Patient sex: F
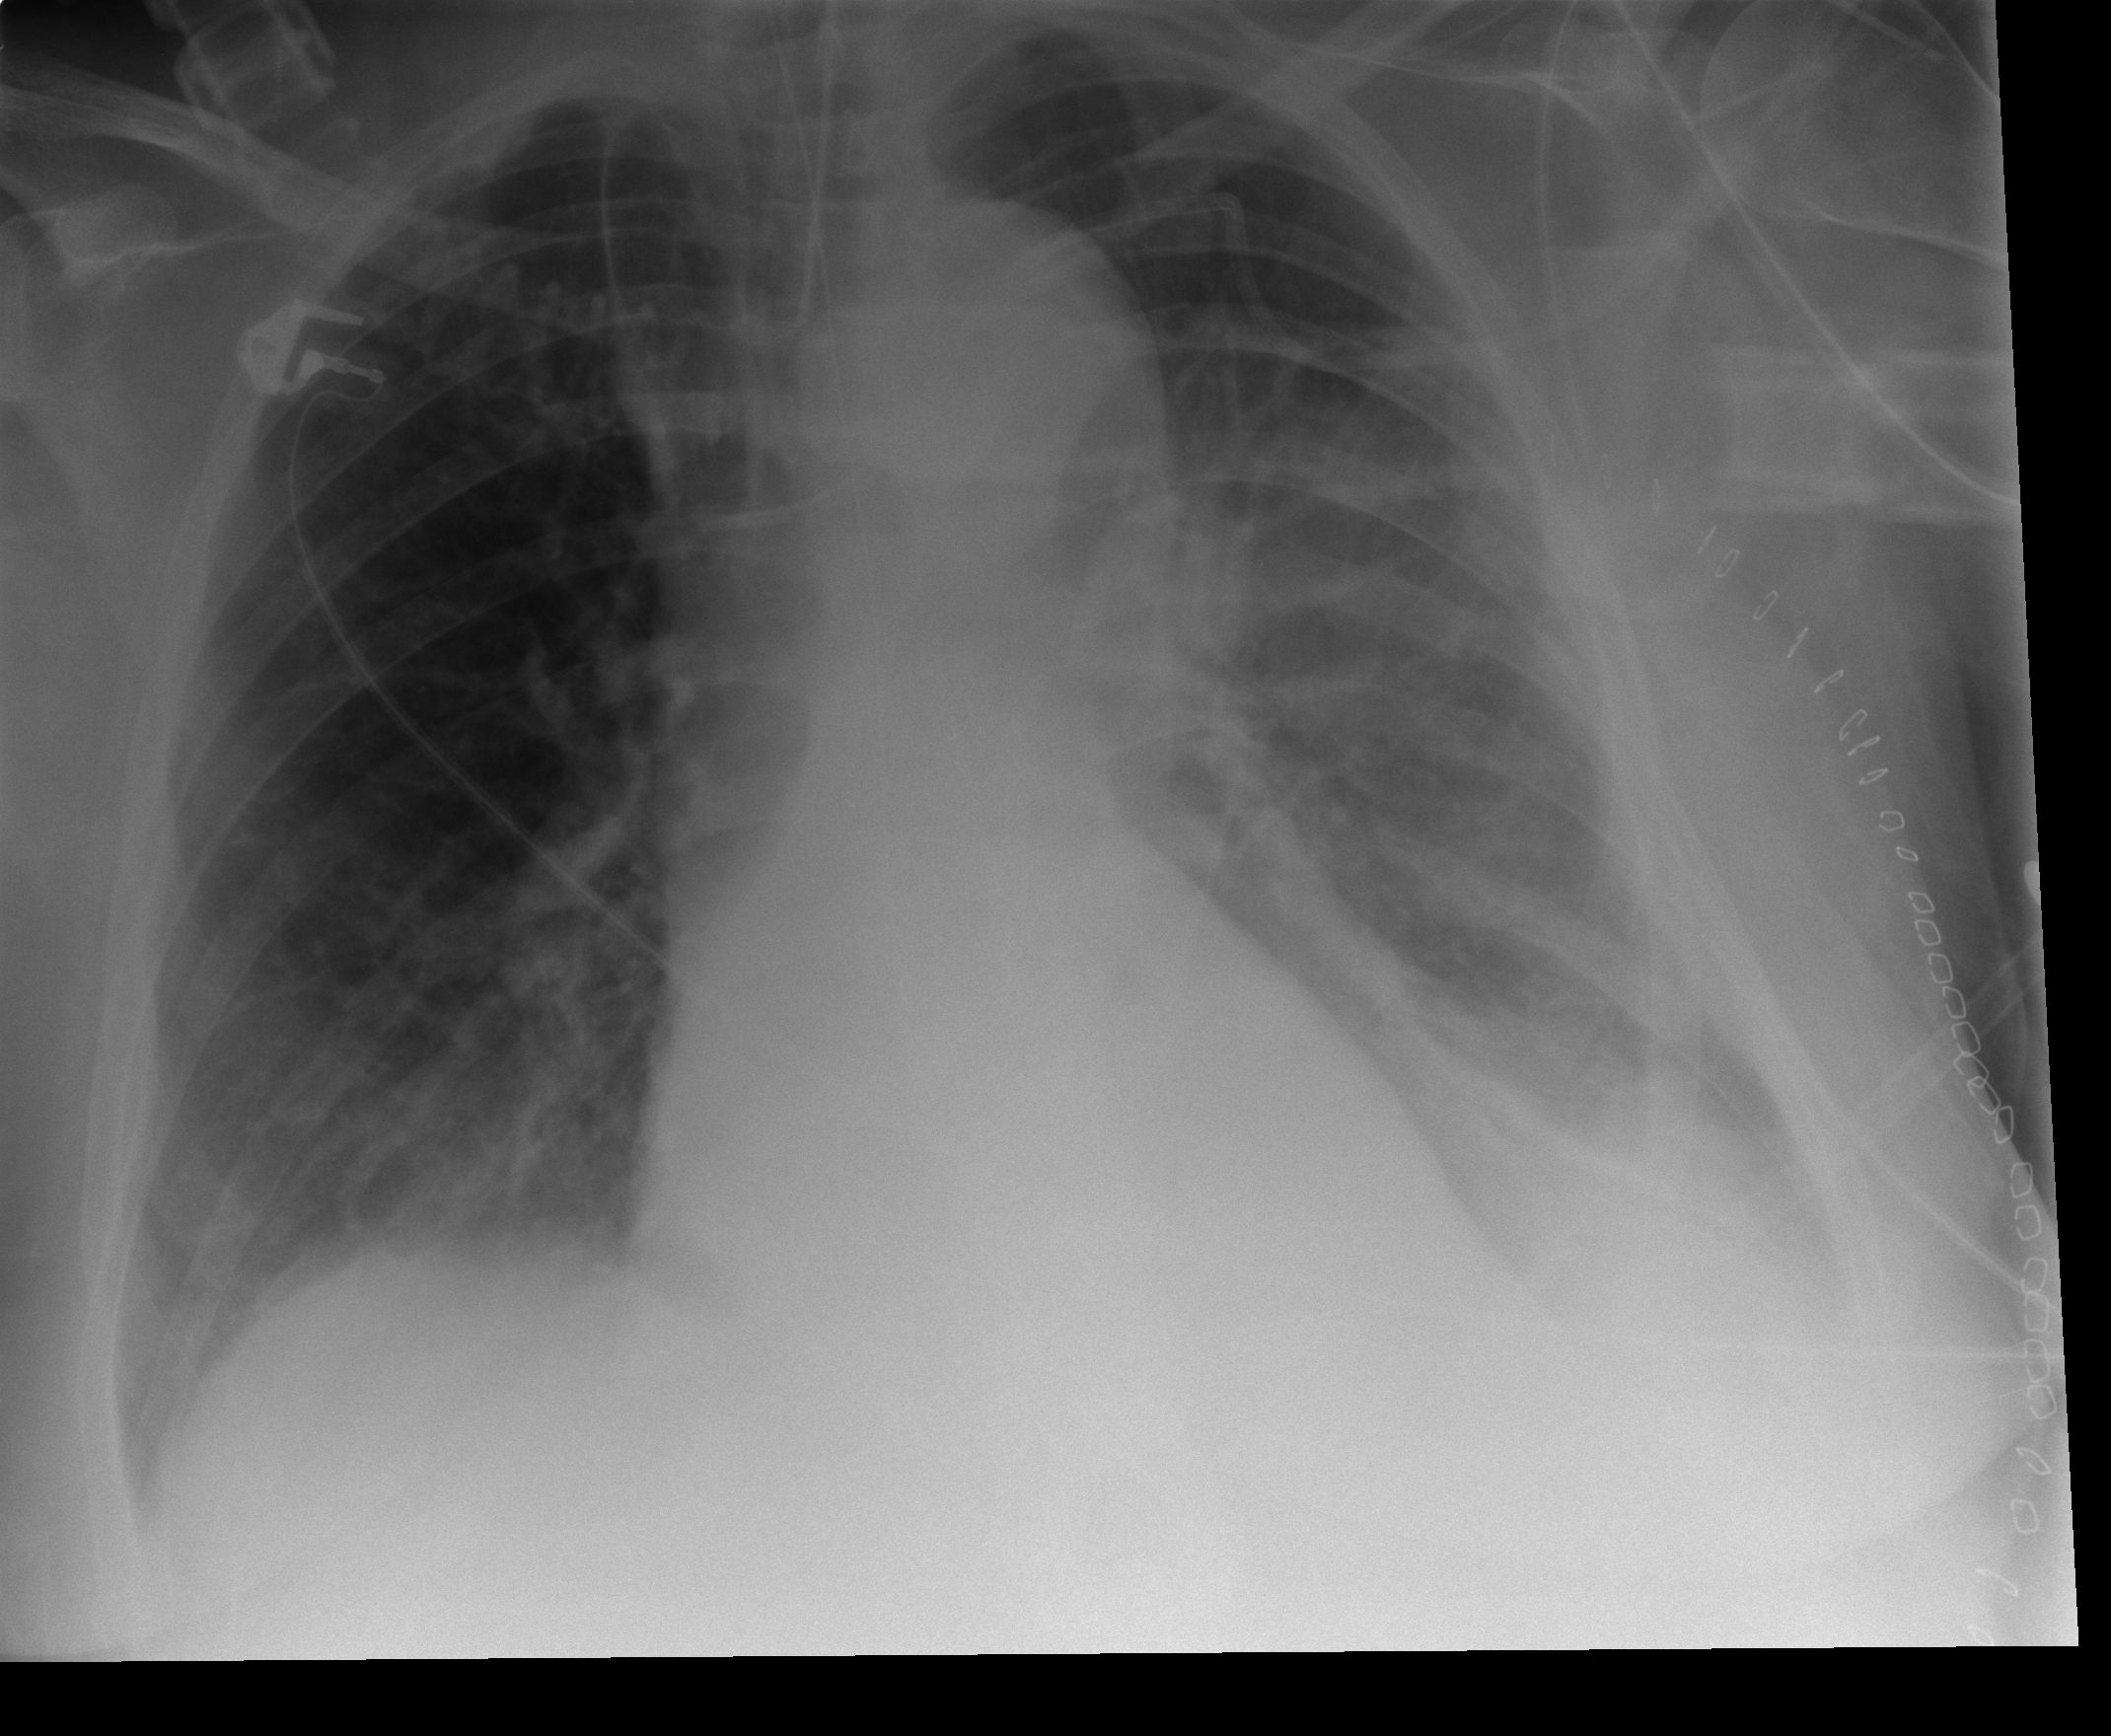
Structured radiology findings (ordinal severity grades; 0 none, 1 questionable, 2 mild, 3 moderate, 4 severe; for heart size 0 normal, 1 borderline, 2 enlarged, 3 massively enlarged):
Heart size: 2
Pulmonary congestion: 1
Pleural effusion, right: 1
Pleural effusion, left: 2
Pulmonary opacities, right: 0
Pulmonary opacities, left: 0
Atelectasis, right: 2
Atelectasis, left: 3